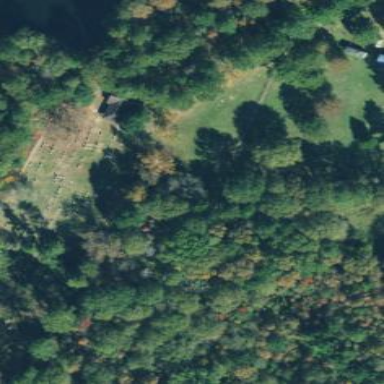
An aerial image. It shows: Graveyard area designated as cemetery.